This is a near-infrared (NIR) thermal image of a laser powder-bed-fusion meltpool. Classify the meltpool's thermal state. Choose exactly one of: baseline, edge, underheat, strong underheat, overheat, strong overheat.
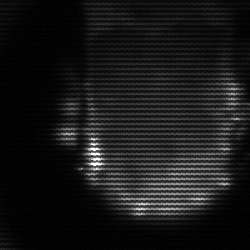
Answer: baseline